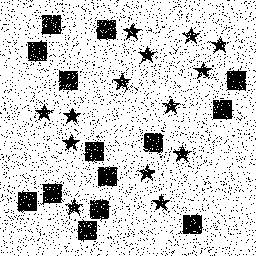
Squares: 14
Triangles: 0
Stars: 14
Total shapes: 28